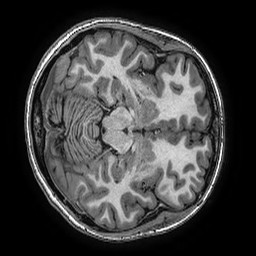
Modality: T1w
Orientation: axial
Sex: female
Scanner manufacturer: ge
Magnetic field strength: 3 T
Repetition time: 0.0077 s
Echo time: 0.003436 s